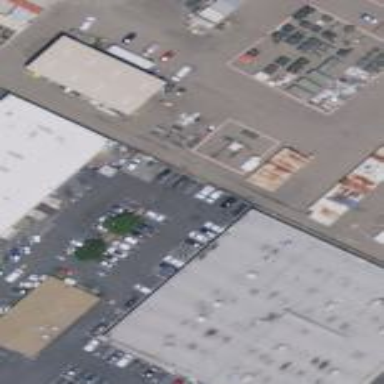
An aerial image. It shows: Commercial building.